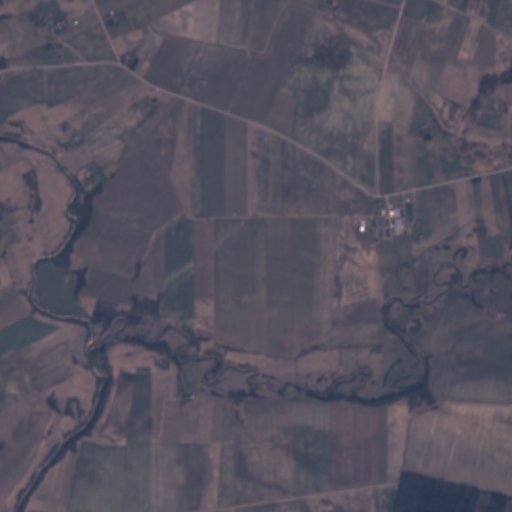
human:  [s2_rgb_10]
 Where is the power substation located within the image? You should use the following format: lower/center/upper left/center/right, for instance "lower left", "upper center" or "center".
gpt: The power substation is located in the center right of the image.
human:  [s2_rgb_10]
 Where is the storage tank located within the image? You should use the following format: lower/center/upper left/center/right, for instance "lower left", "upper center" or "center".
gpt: The storage tank is located in the center right of the image.
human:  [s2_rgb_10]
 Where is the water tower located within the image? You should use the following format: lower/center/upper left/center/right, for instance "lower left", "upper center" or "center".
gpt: The water tower is located in the center right of the image.
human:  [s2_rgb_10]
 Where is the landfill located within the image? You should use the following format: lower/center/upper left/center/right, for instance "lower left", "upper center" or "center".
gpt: There is no landfill in the image.